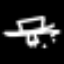
Label: chair